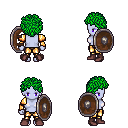
a pixel art fantasy rpg character, female body template, dark elf, purple skin, gold arm armor, gold greaves, green curly afro hairstyle, maroon shoes, shield, four views (front, back, left, right), 2x2 character sprite sheet, small pixel art, hard edges, no anti-aliasing